Question: I'm trying to do Video Call/Conferance app in NodeJs. When I enter the node page Im getting this error message.

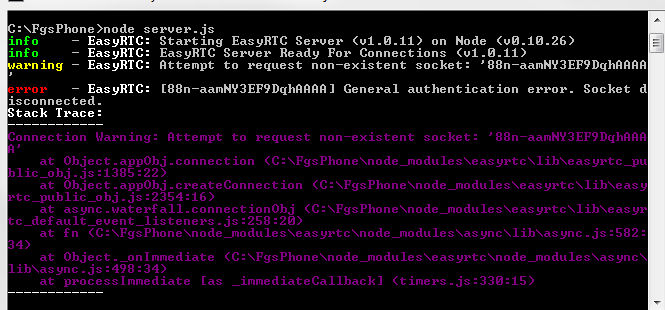
Answer: The problem was Socket.io v1.0 doesn't support EasyRTC v1.0.11.
You can see various module versions.
'''
npm ls --unicode=false --depth=1
'''
And the solution to downgrade socket.io from v1.0 to v0.9
'''
npm install socket.io@0.9.x
'''